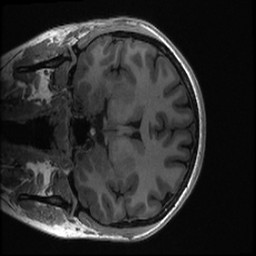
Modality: T1w
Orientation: coronal